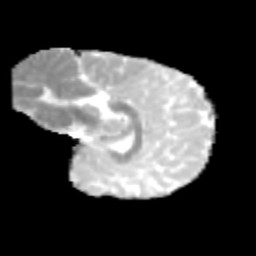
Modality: MD
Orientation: sagittal
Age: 9
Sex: female
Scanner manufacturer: siemens
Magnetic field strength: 3 T
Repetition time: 3.8 s
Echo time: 0.07 s